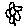
Label: flower